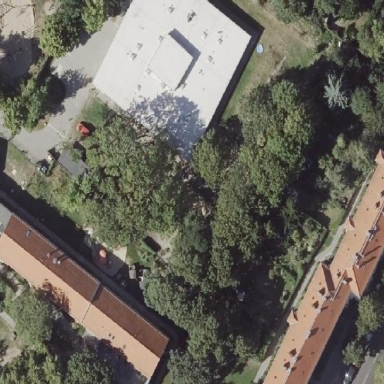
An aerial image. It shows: School building.